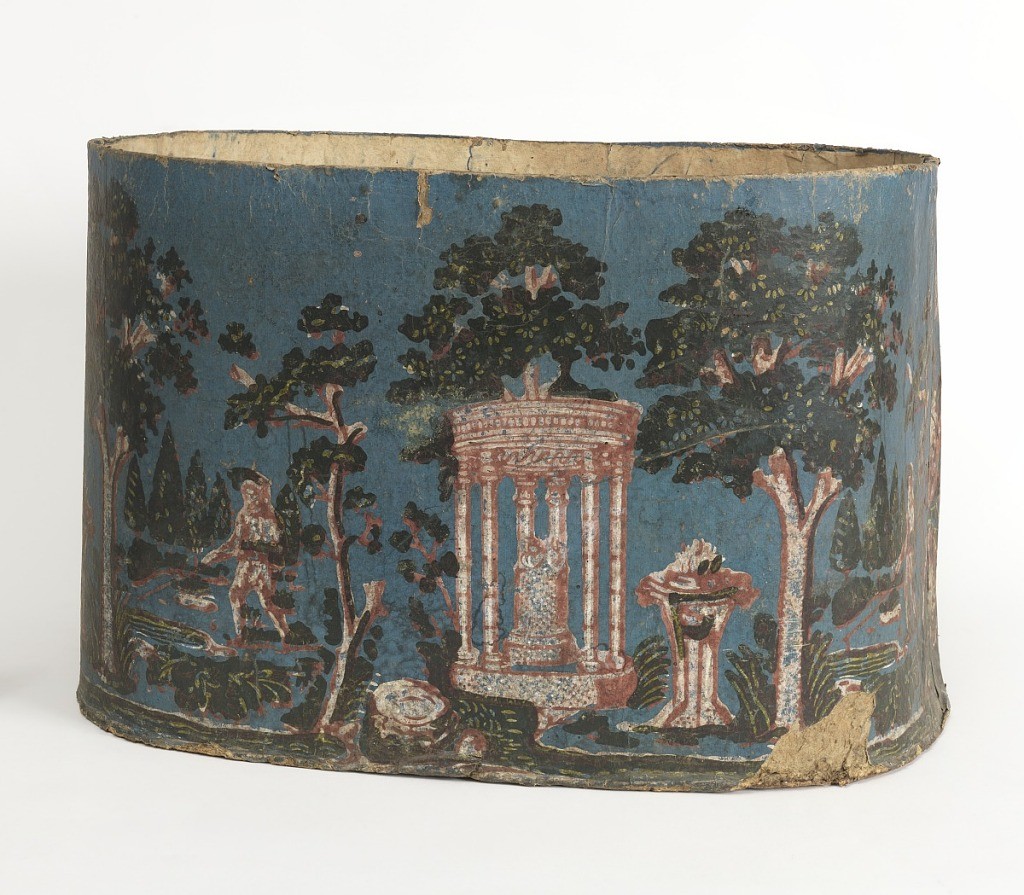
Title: Bandbox
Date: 1810–30
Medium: Block-printed paper, pasteboard, distemper, oil pigments
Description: Front design is composed of border of roses, rose-red with off-white high- lights. Bottom of design represents garden from which roses grow. The fieldis blue. Center design- Field is in distemper paints. Dark green in design on reverse side is same as sides of 1913-12-7 and half of cover 1913-45-6. Scene depicts a circular pavillion in partial ruins with broken columns beside it. A boy is fishing in a nearby pool. The setting is a park. The rose design is same as half of cover 1913-45-6.